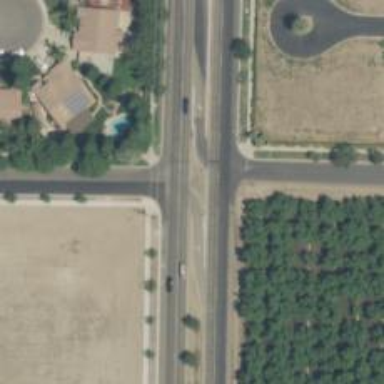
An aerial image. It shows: Asphalt road with secondary link designation.